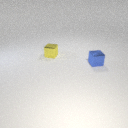
small yellow metal cube behind small blue metal cube